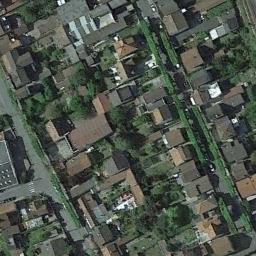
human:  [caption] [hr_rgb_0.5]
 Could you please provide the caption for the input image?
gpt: A dense residential area has a lot of greenery and lots of houses neatly arranged .

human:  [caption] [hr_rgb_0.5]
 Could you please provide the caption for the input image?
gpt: There are many roads and neatly arranged houses and trees and large lawns in densely populated areas .

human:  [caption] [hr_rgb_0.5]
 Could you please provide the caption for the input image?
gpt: The dense residential is on the grass next to the road and trees .

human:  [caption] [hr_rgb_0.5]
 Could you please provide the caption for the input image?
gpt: The houses are on either side of the road .

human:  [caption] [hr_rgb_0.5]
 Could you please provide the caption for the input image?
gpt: There are brown and black buildings on dense residential area .